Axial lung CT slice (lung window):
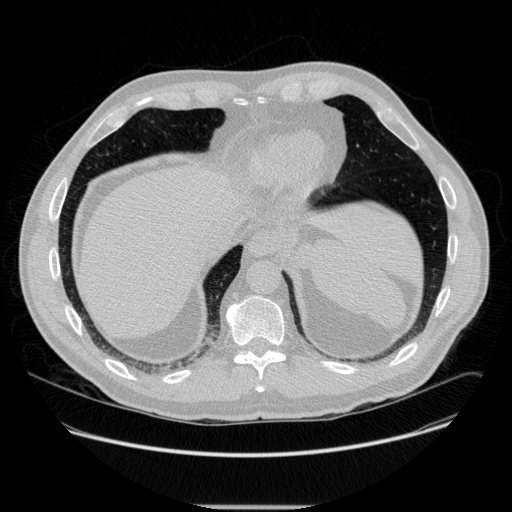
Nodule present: no